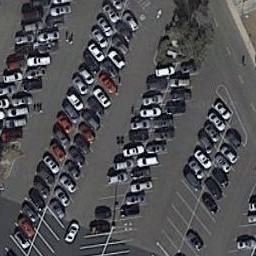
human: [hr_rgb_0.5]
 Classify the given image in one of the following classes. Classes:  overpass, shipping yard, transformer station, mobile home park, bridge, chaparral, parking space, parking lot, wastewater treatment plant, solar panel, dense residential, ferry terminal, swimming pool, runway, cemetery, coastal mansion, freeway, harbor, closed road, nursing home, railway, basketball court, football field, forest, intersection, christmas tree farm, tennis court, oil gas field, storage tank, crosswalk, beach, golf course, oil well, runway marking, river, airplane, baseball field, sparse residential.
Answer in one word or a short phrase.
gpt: parking lot